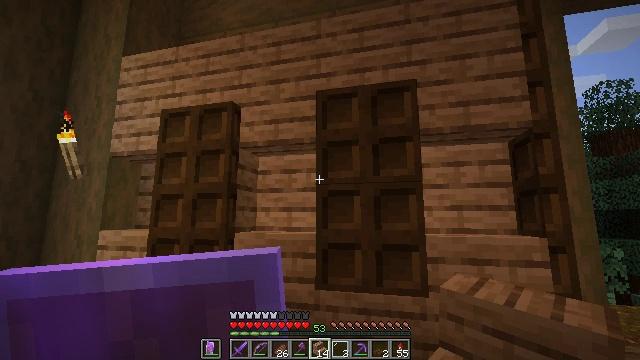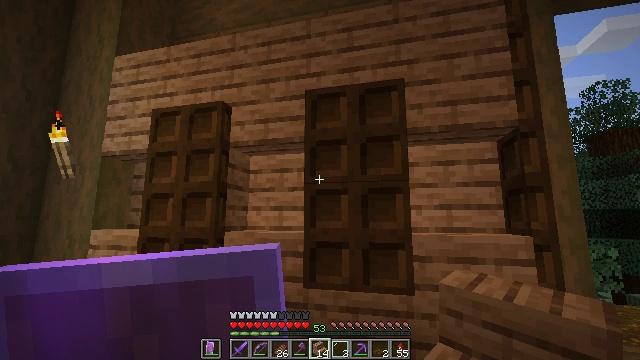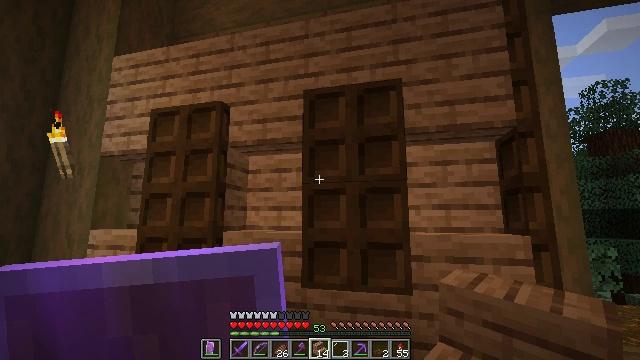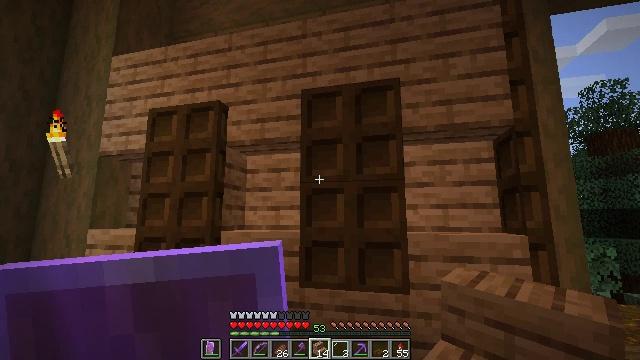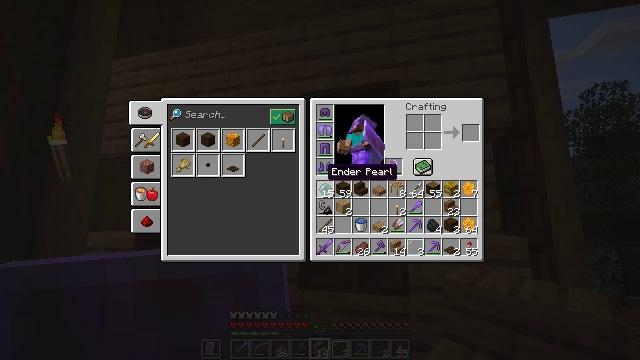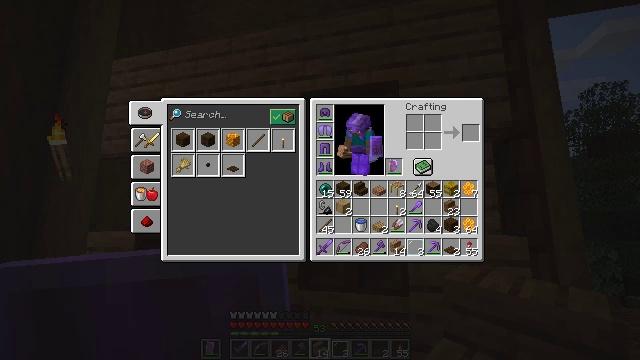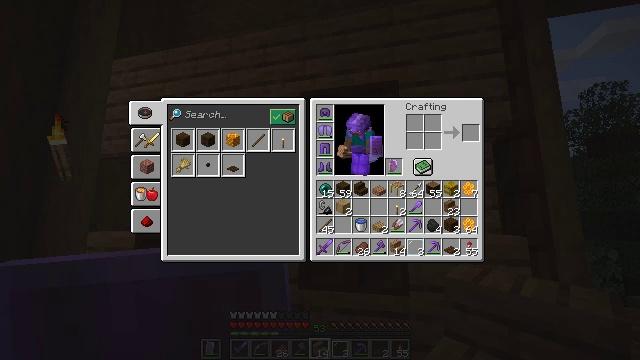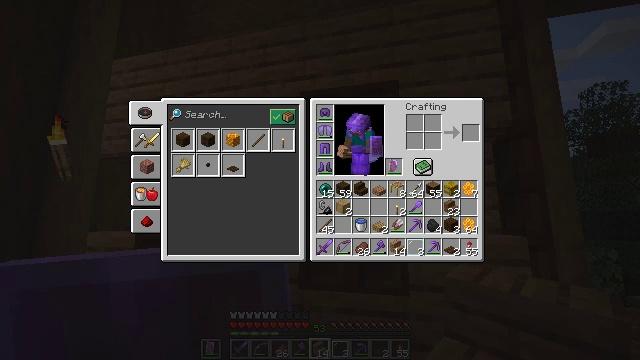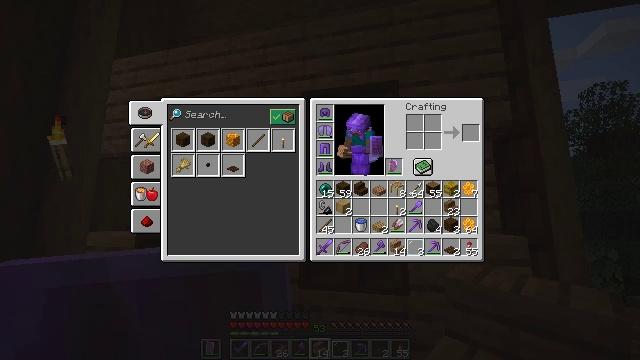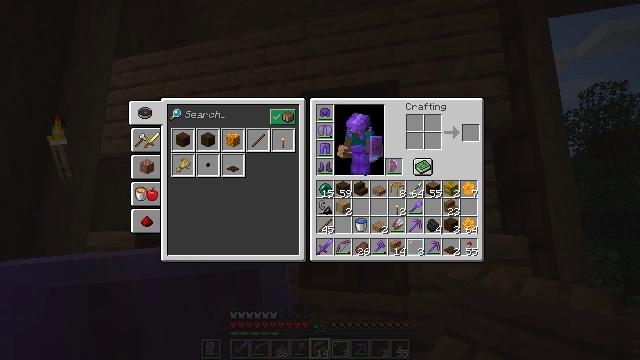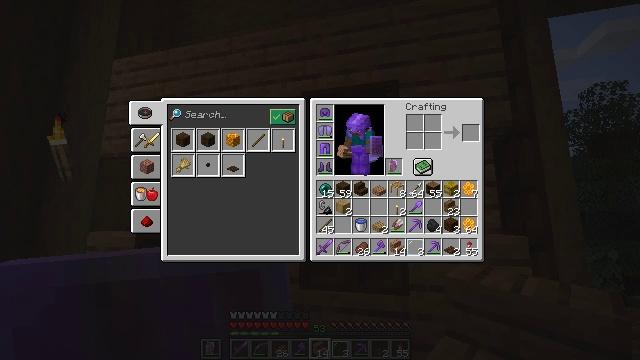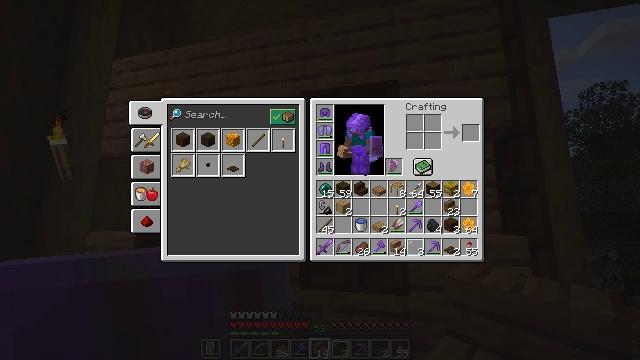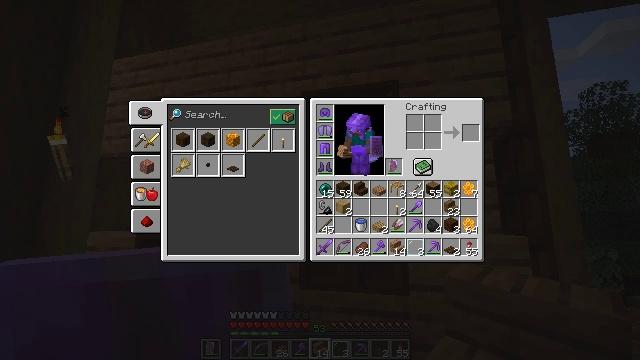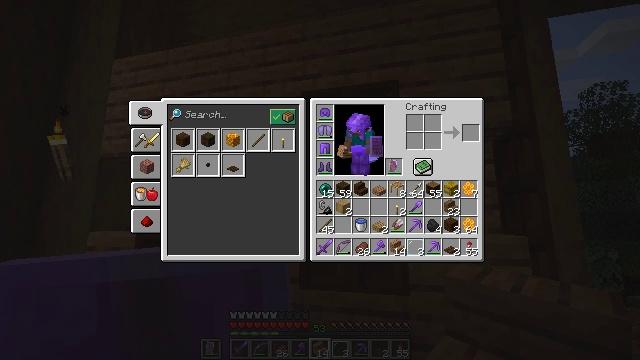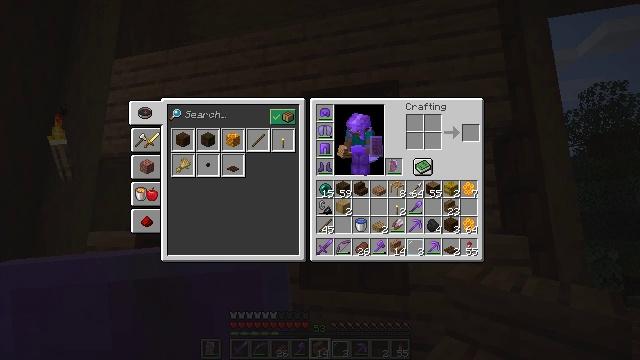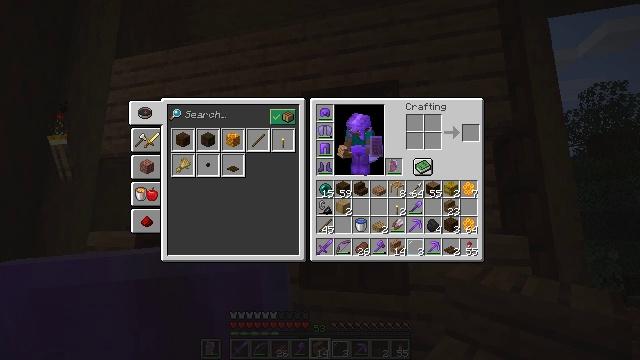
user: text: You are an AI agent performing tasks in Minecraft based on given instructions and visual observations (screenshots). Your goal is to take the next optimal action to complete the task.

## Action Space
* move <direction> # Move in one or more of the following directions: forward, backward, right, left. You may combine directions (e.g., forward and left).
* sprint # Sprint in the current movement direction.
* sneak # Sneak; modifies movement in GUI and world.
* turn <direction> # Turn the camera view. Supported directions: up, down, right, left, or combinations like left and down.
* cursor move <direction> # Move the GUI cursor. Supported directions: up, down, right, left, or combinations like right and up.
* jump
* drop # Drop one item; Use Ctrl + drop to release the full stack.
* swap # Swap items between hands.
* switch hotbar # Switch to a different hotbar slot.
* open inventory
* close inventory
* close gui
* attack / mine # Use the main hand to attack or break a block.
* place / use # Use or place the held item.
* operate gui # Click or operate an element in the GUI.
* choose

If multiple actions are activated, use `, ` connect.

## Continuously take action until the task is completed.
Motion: motion action
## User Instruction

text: Break the jungle stairs to collect them.
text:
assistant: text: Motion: no_op
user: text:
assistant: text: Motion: no_op
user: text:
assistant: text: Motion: no_op
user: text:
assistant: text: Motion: open inventory
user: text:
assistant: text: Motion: open inventory
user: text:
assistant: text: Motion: open inventory
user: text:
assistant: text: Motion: open inventory
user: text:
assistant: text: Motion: no_op
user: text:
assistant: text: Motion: no_op
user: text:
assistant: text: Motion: no_op
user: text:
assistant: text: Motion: no_op
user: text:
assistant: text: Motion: no_op
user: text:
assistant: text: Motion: no_op
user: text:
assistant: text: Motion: no_op
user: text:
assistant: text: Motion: no_op
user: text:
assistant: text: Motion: no_op
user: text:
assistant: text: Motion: no_op
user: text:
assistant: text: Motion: no_op
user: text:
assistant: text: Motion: no_op
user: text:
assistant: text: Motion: no_op
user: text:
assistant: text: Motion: no_op
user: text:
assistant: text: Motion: no_op
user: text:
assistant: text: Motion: no_op
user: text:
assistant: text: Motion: no_op
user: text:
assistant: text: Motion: no_op
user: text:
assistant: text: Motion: no_op
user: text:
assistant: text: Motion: no_op
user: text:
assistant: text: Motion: no_op
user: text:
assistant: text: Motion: no_op
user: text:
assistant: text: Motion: no_op